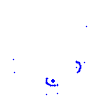
Particle: proton